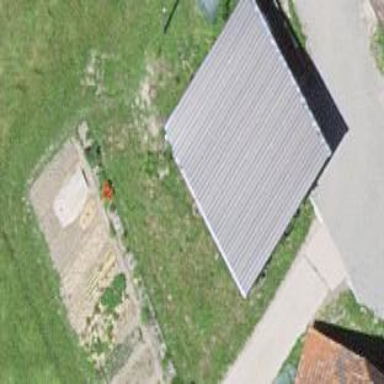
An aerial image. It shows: Rural barn.